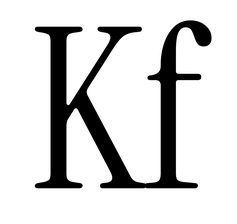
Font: InstrumentSerif-Regular